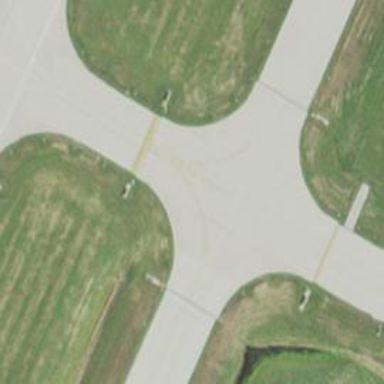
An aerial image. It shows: Image of taxiway at airport.